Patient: sex F, age 54
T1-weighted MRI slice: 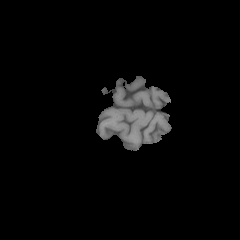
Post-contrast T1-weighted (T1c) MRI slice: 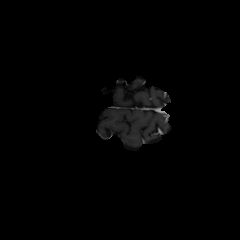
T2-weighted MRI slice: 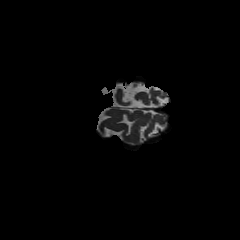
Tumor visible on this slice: no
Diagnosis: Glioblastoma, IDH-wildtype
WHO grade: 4